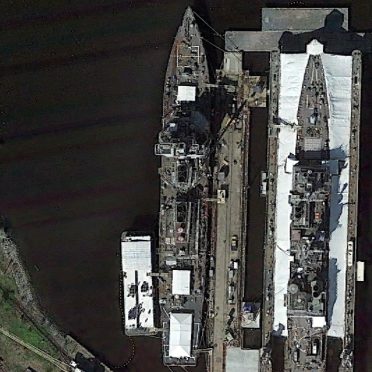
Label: destroyer